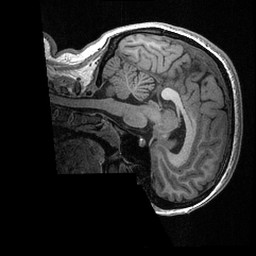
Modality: T1w
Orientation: sagittal
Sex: female
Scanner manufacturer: ge
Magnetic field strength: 3 T
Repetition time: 0.0064 s
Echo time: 0.00281 s